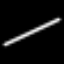
Label: The Eiffel Tower